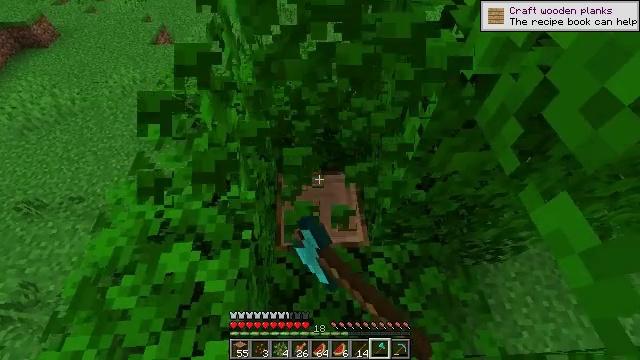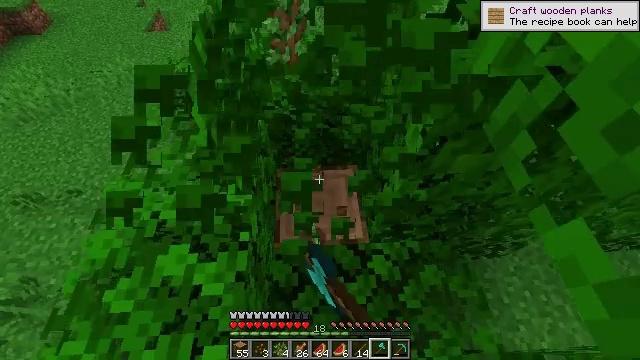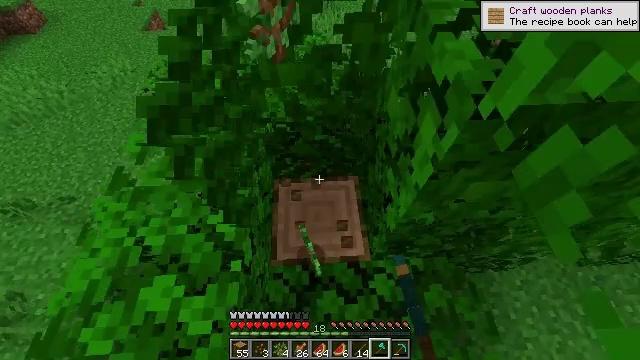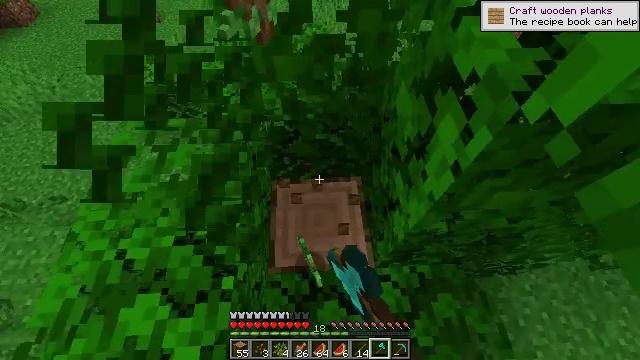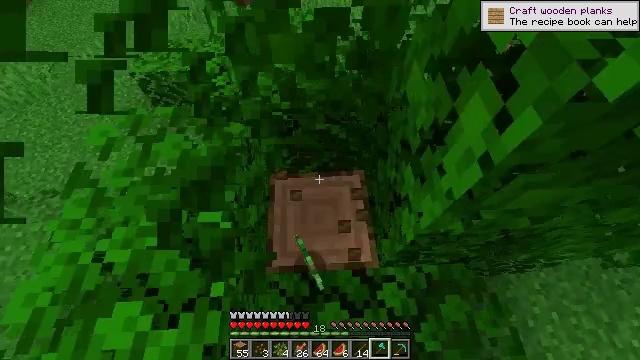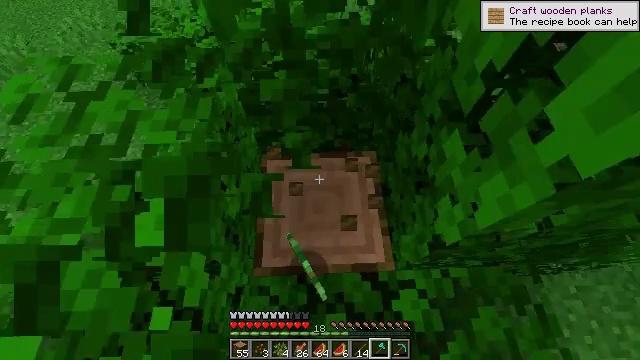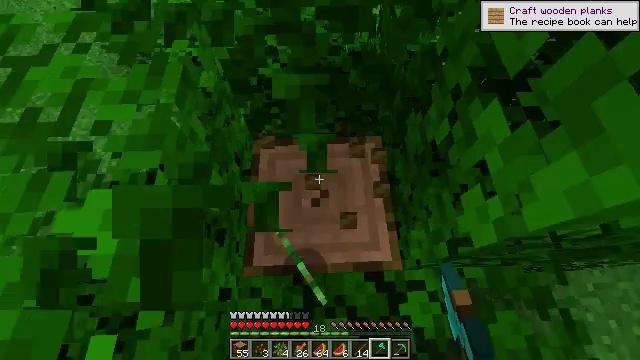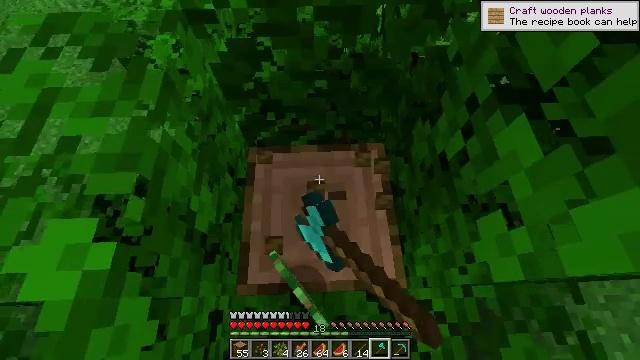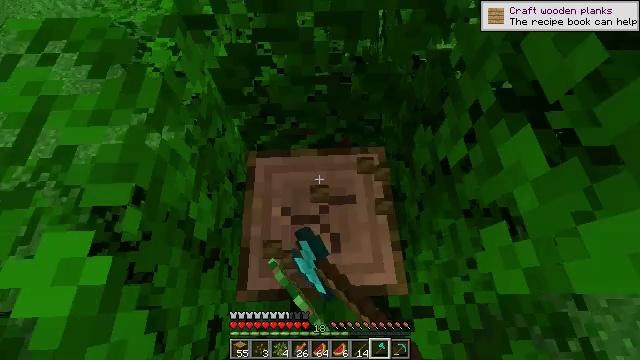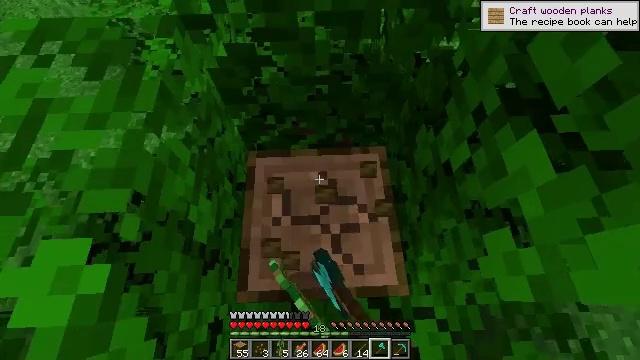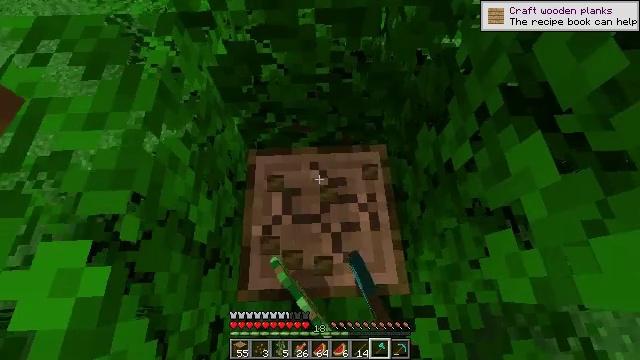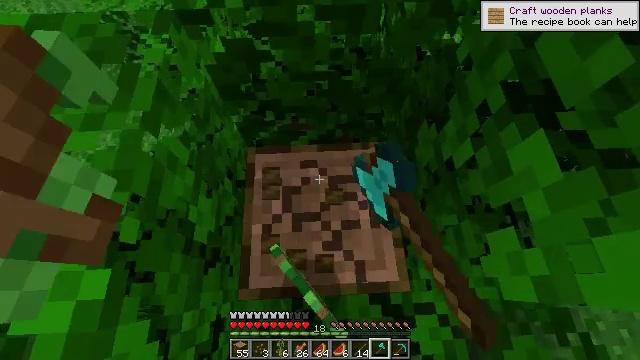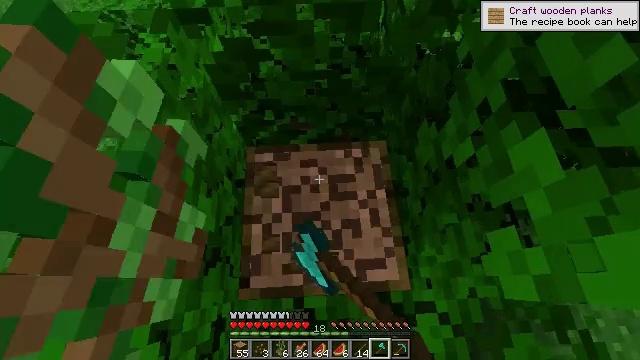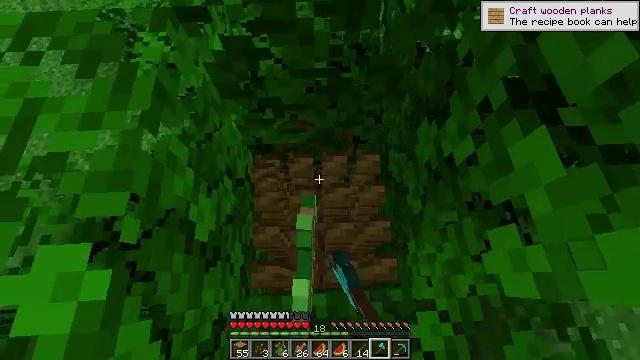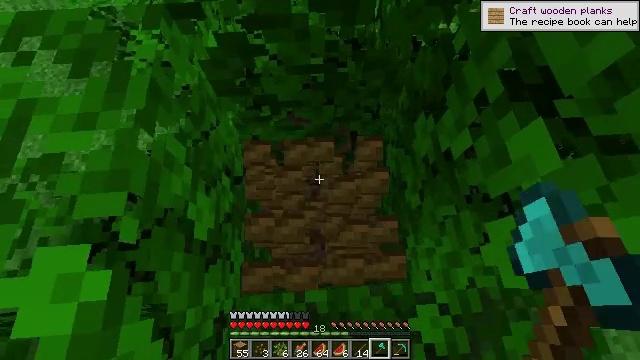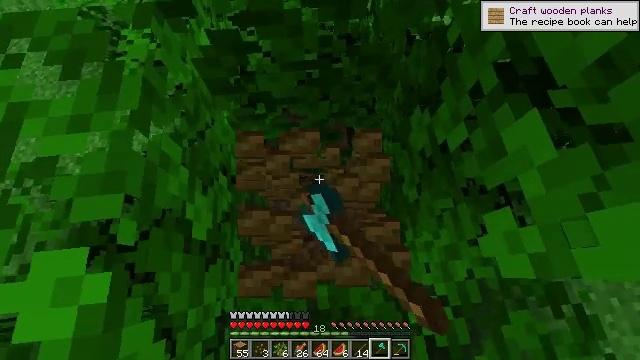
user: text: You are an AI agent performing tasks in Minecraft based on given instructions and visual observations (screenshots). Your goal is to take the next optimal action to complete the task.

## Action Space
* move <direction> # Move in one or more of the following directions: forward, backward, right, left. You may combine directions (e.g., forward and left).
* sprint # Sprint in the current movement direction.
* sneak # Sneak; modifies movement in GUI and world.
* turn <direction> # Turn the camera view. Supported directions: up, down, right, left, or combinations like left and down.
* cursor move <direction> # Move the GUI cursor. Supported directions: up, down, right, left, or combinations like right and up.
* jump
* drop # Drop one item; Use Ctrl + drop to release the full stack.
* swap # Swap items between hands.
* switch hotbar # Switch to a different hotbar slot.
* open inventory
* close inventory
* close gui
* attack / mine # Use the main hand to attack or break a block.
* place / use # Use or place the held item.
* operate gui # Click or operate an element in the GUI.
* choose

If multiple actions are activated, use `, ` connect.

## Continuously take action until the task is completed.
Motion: motion action
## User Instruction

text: Collect the jungle log for building.
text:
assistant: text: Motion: move forward, turn down, attack / mine
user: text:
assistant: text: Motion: move forward, attack / mine
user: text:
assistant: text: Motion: move forward, turn down, attack / mine
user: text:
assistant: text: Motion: turn down, attack / mine
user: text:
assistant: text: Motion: turn down, attack / mine
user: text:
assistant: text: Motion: turn down, attack / mine
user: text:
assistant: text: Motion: attack / mine
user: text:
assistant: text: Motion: attack / mine
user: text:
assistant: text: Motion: attack / mine
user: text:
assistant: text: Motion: attack / mine
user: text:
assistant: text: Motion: attack / mine
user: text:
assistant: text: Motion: attack / mine
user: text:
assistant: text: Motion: attack / mine
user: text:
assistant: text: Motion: turn right, attack / mine
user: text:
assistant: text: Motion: turn right, attack / mine
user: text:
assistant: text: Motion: turn right, attack / mine
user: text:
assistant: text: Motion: turn right and down, attack / mine
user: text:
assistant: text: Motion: attack / mine